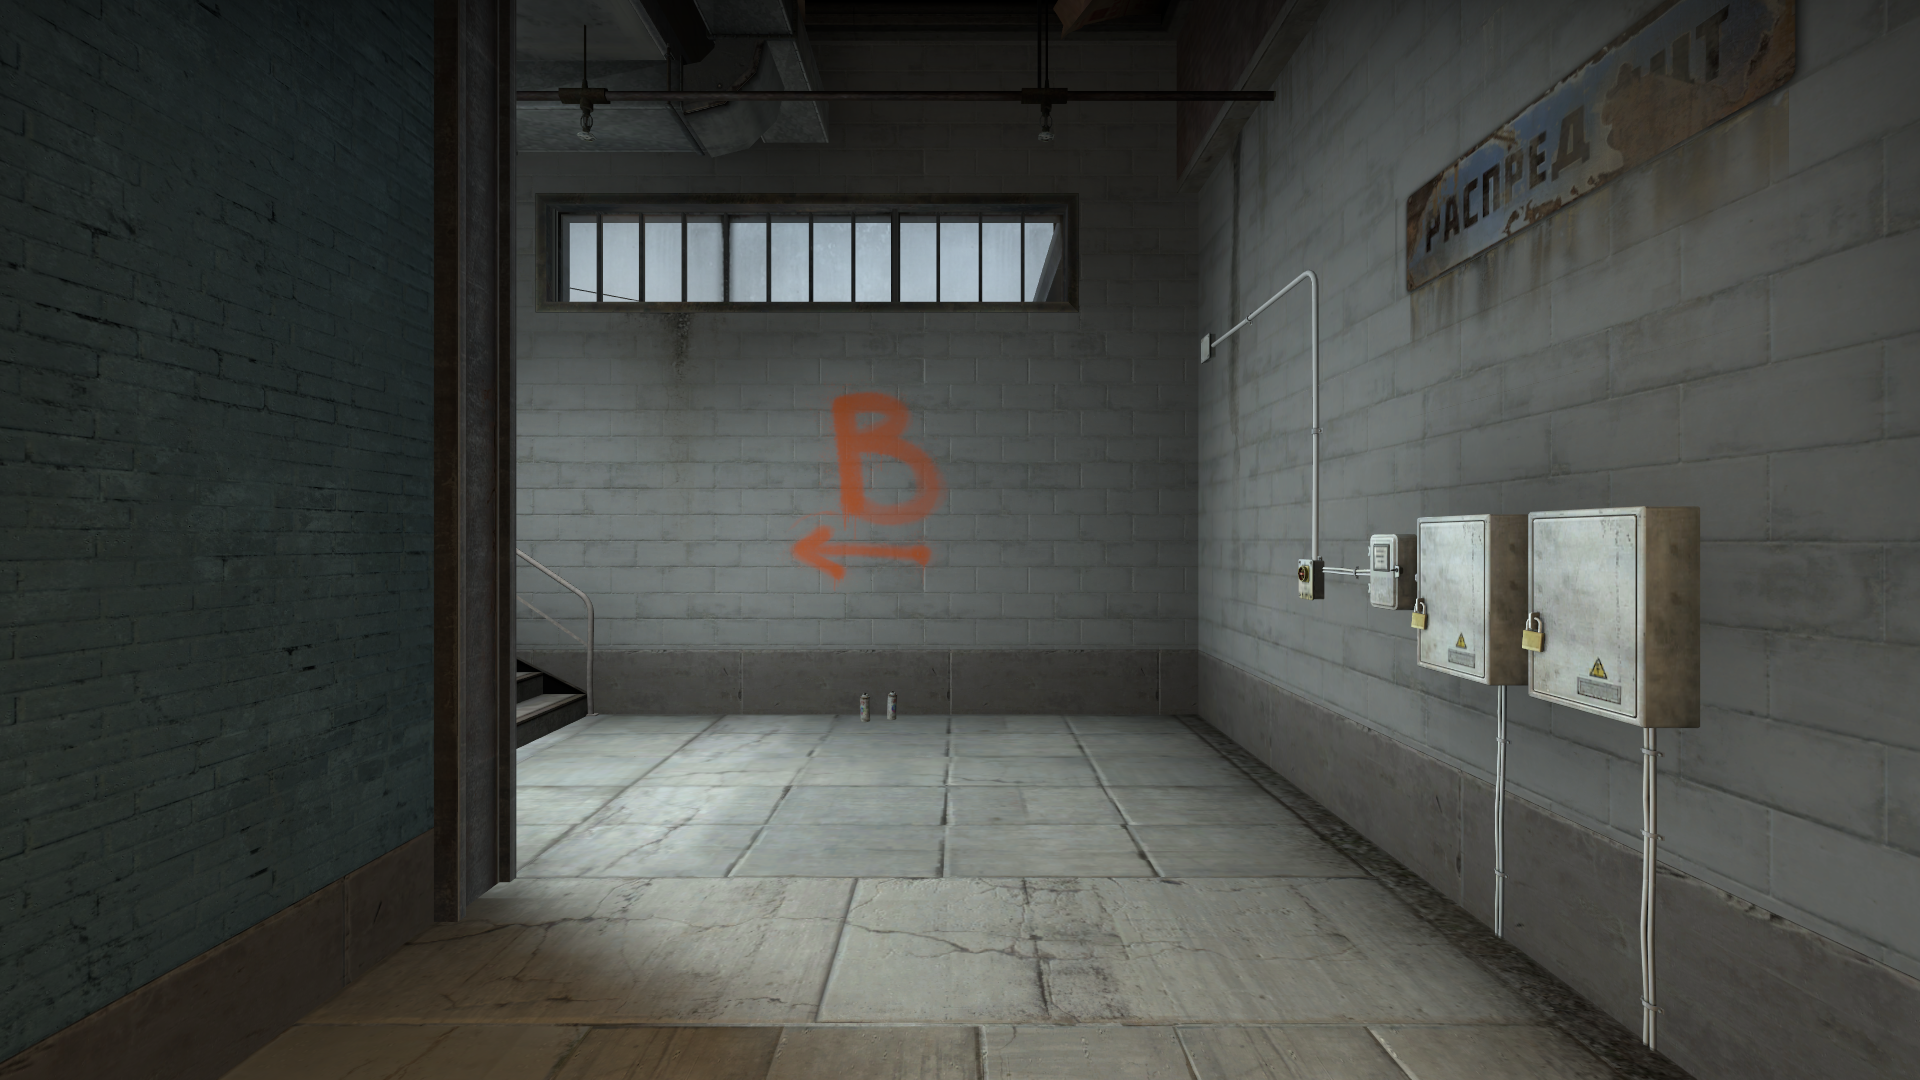
Map: de_train